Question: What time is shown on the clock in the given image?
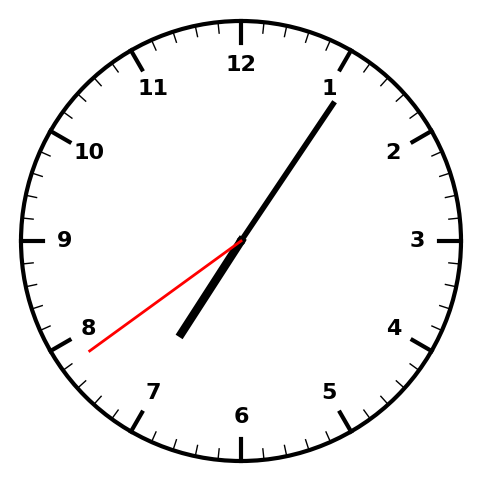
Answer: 07:05:39